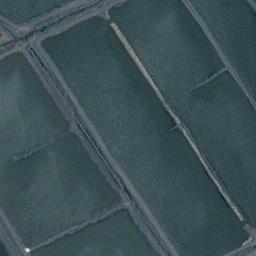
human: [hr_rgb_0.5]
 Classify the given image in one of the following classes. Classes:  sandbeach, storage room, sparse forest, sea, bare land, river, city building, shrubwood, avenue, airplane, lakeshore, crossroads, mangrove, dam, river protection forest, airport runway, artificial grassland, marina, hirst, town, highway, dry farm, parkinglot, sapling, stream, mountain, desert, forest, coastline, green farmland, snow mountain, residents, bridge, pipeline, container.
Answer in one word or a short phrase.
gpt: green farmland